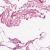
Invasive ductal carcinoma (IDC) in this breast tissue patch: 0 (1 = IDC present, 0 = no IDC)